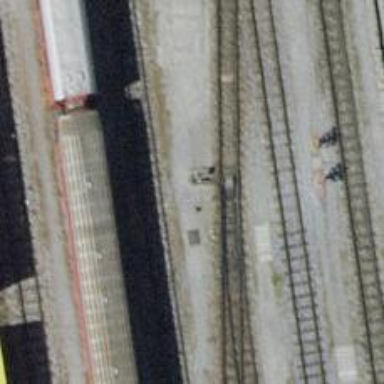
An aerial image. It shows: Railway switch.